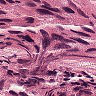
Metastatic tissue present: yes